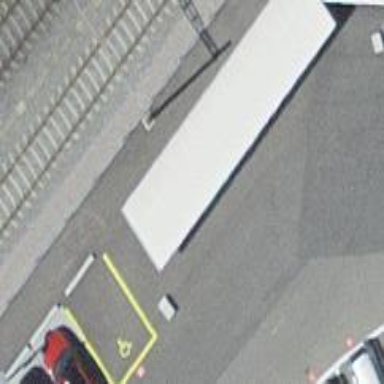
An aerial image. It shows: Rack for bicycle parking.